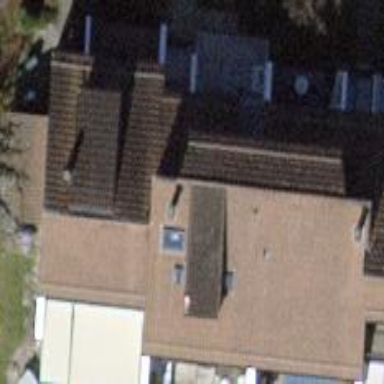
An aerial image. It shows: Terrace building.